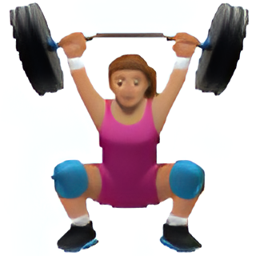
Name: woman weight lifting type 4
Emoji: 🏋🏽‍♀️
Group: People & Body
Sub-group: person-sport